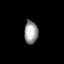
Tissue: lung
Cell type: Fibroblasts
Senescence score: 0.5681
Nuclear area (px): 308
Mean DAPI intensity: 153.721